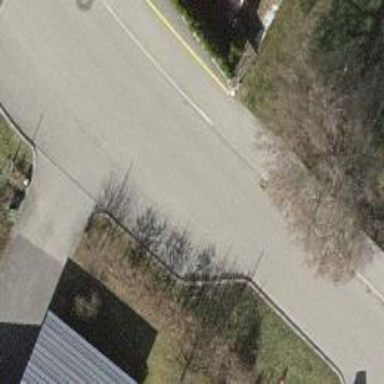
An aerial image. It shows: Unclassified asphalt road with sidewalk on the left.